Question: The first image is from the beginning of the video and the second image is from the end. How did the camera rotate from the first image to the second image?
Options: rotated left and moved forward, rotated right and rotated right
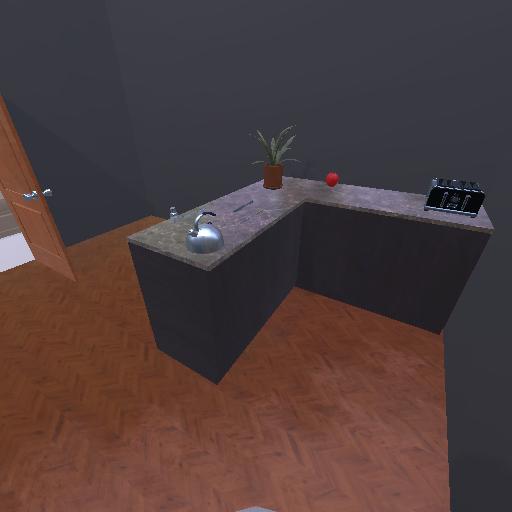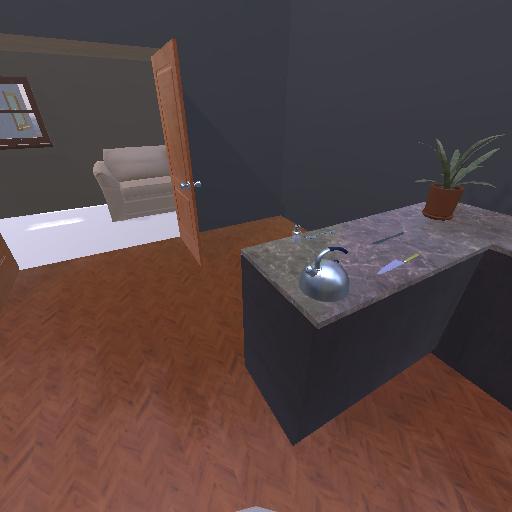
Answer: rotated left and moved forward